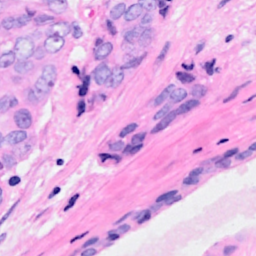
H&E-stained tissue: Breast